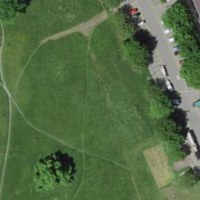
EUNIS habitat code: 25
Species observed at this site:
Tettigonia viridissima
Coenonympha pamphilus
Carpinus betulus